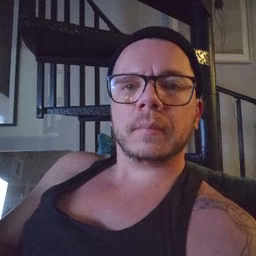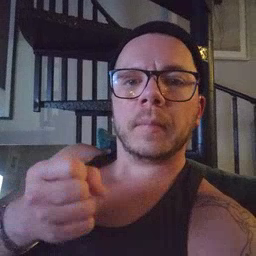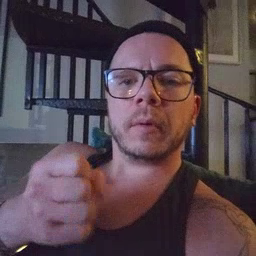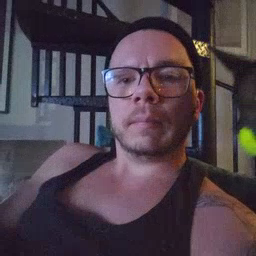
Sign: milk